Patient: sex M, age 62
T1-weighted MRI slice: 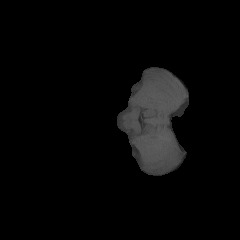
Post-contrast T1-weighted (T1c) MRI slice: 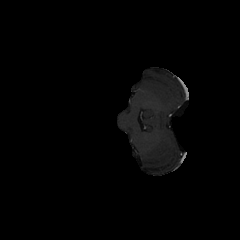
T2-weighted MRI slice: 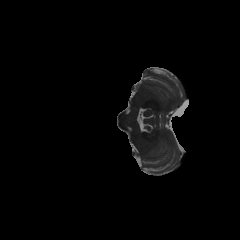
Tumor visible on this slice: no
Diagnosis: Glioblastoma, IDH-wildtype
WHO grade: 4